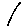
Label: line